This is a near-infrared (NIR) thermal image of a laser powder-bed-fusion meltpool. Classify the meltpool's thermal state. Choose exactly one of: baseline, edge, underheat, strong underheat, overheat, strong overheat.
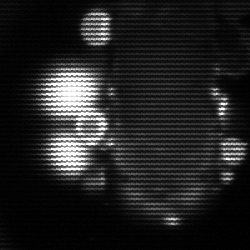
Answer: strong underheat